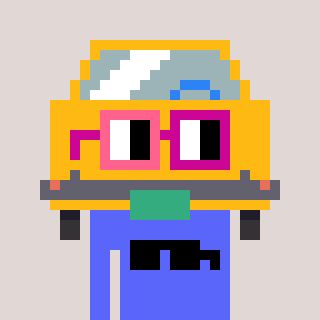
a pixel art character with square pink and red glasses, a taxi-shaped head and a purple-colored body on a warm background